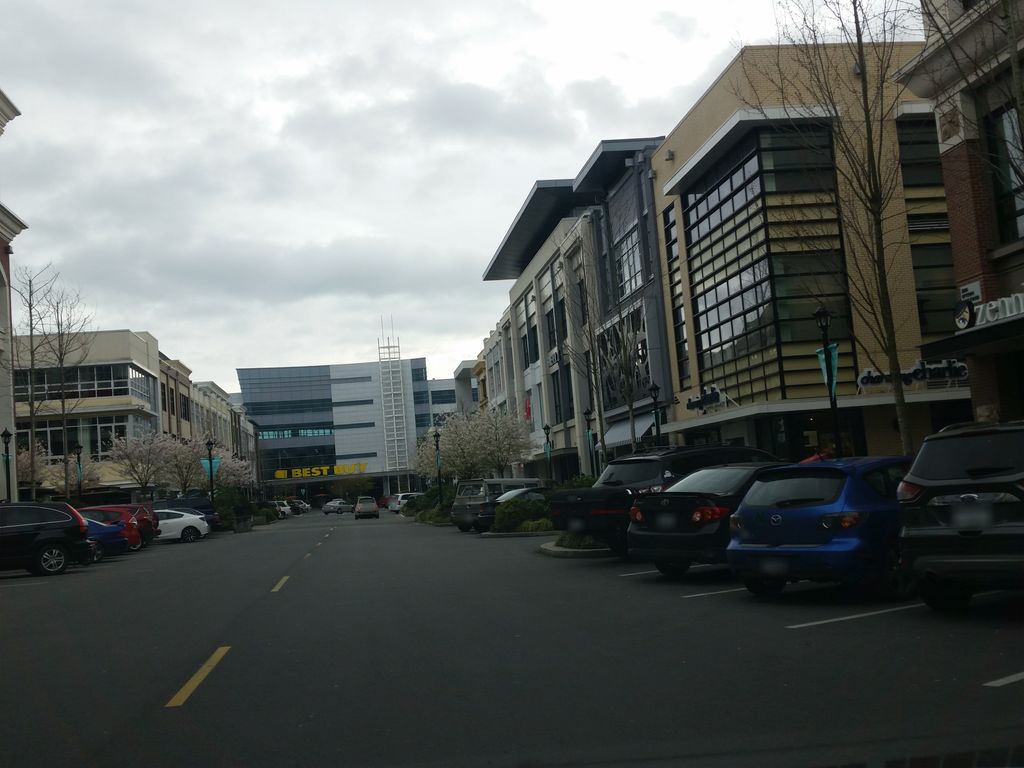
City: victoria